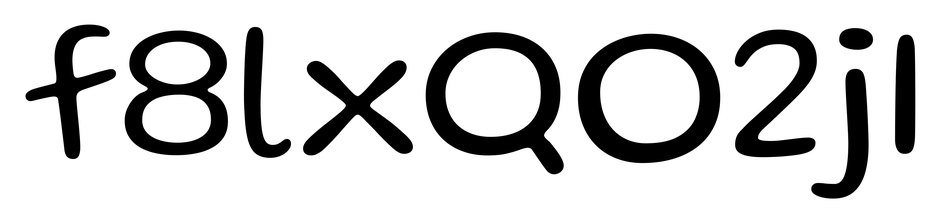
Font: Gluten_Light